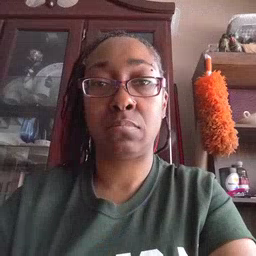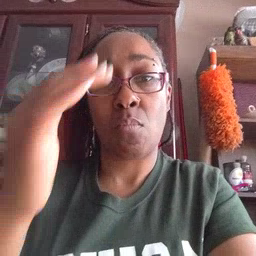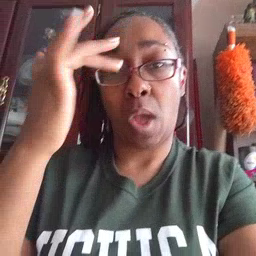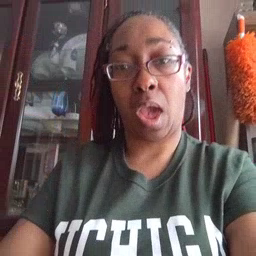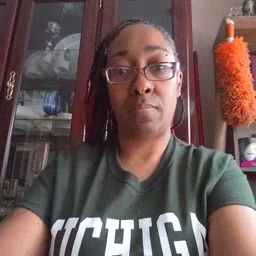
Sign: why